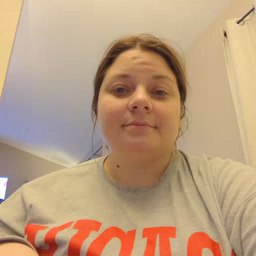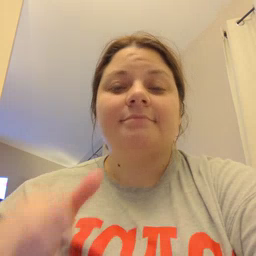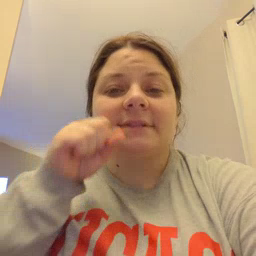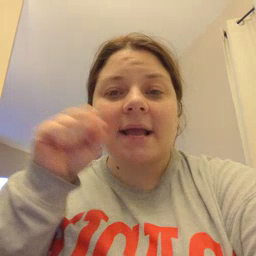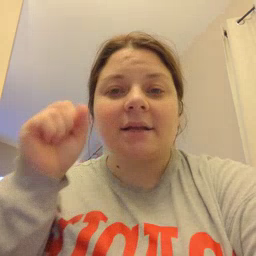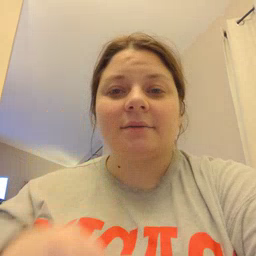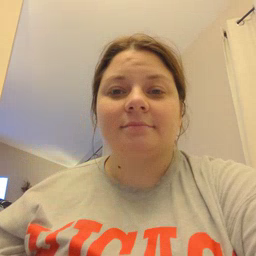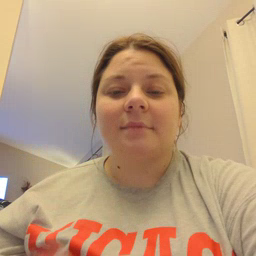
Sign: snack